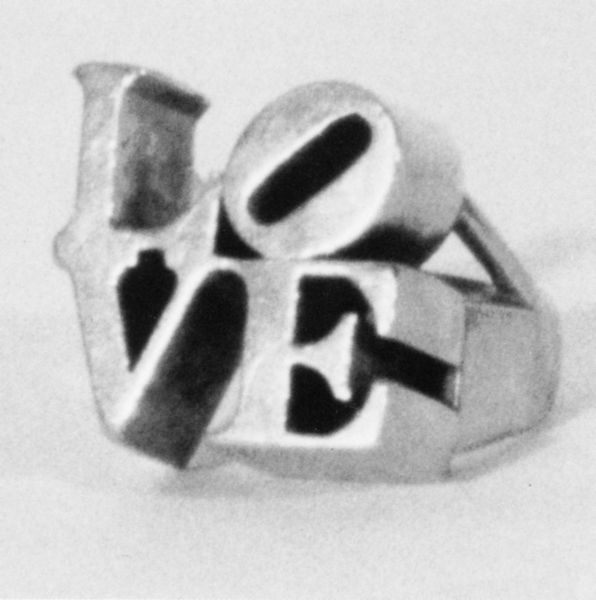
Titel: Love Ring
Künstler: Robert Indiana
Schlagwörter: schatten, schwarz, weiss, jung, liebe, papier, metall, plastik, ring, foto, buchstaben, museum, wort, dreidimensional, popart, loe, love